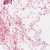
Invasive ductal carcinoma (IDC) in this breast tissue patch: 0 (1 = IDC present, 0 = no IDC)